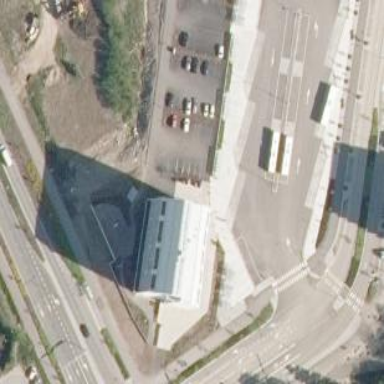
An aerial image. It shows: Bus station serving as public transport station.